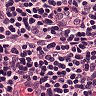
Metastatic tissue present: no